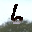
Label: 6